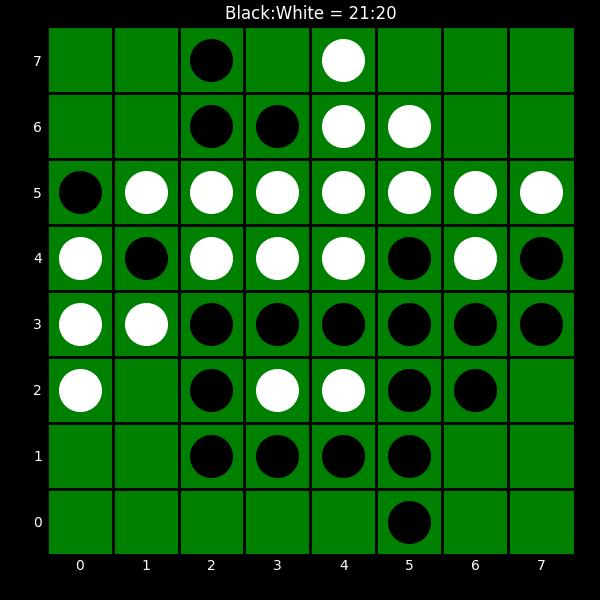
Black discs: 21
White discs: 20